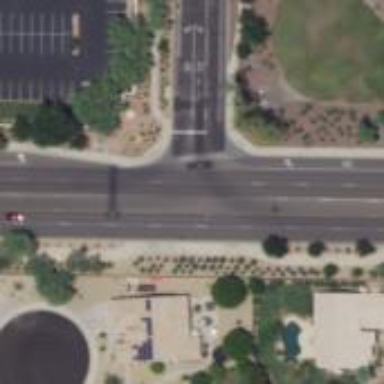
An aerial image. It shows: Tertiary road with asphalt surface.